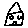
Label: house